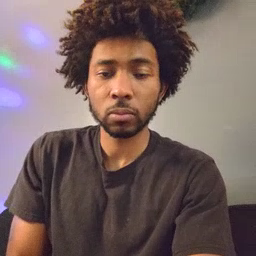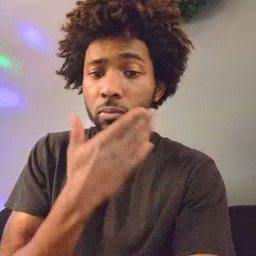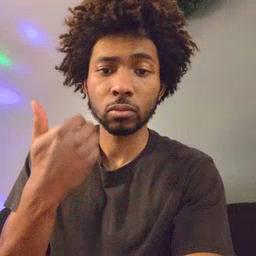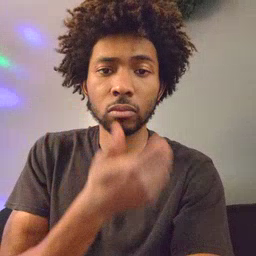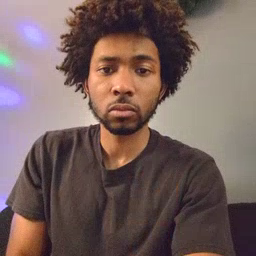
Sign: napkin